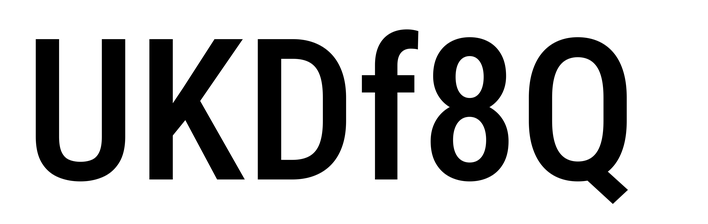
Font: Roboto_Condensed_Medium